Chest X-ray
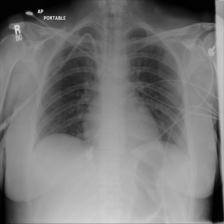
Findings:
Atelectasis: negative
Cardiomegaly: negative
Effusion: negative
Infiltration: negative
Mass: negative
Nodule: negative
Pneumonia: negative
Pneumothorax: negative
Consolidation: negative
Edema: negative
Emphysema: negative
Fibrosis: negative
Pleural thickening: negative
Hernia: negative